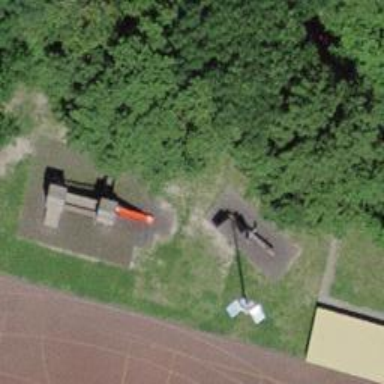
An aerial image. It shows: Playground featuring seesaw.